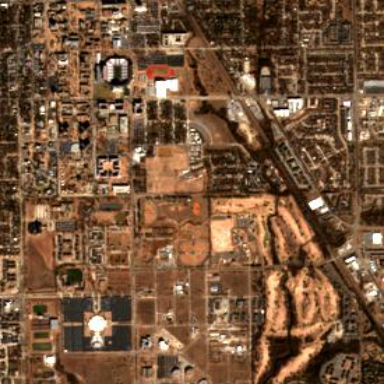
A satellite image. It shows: University.